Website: apple-inc
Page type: customer-info-address
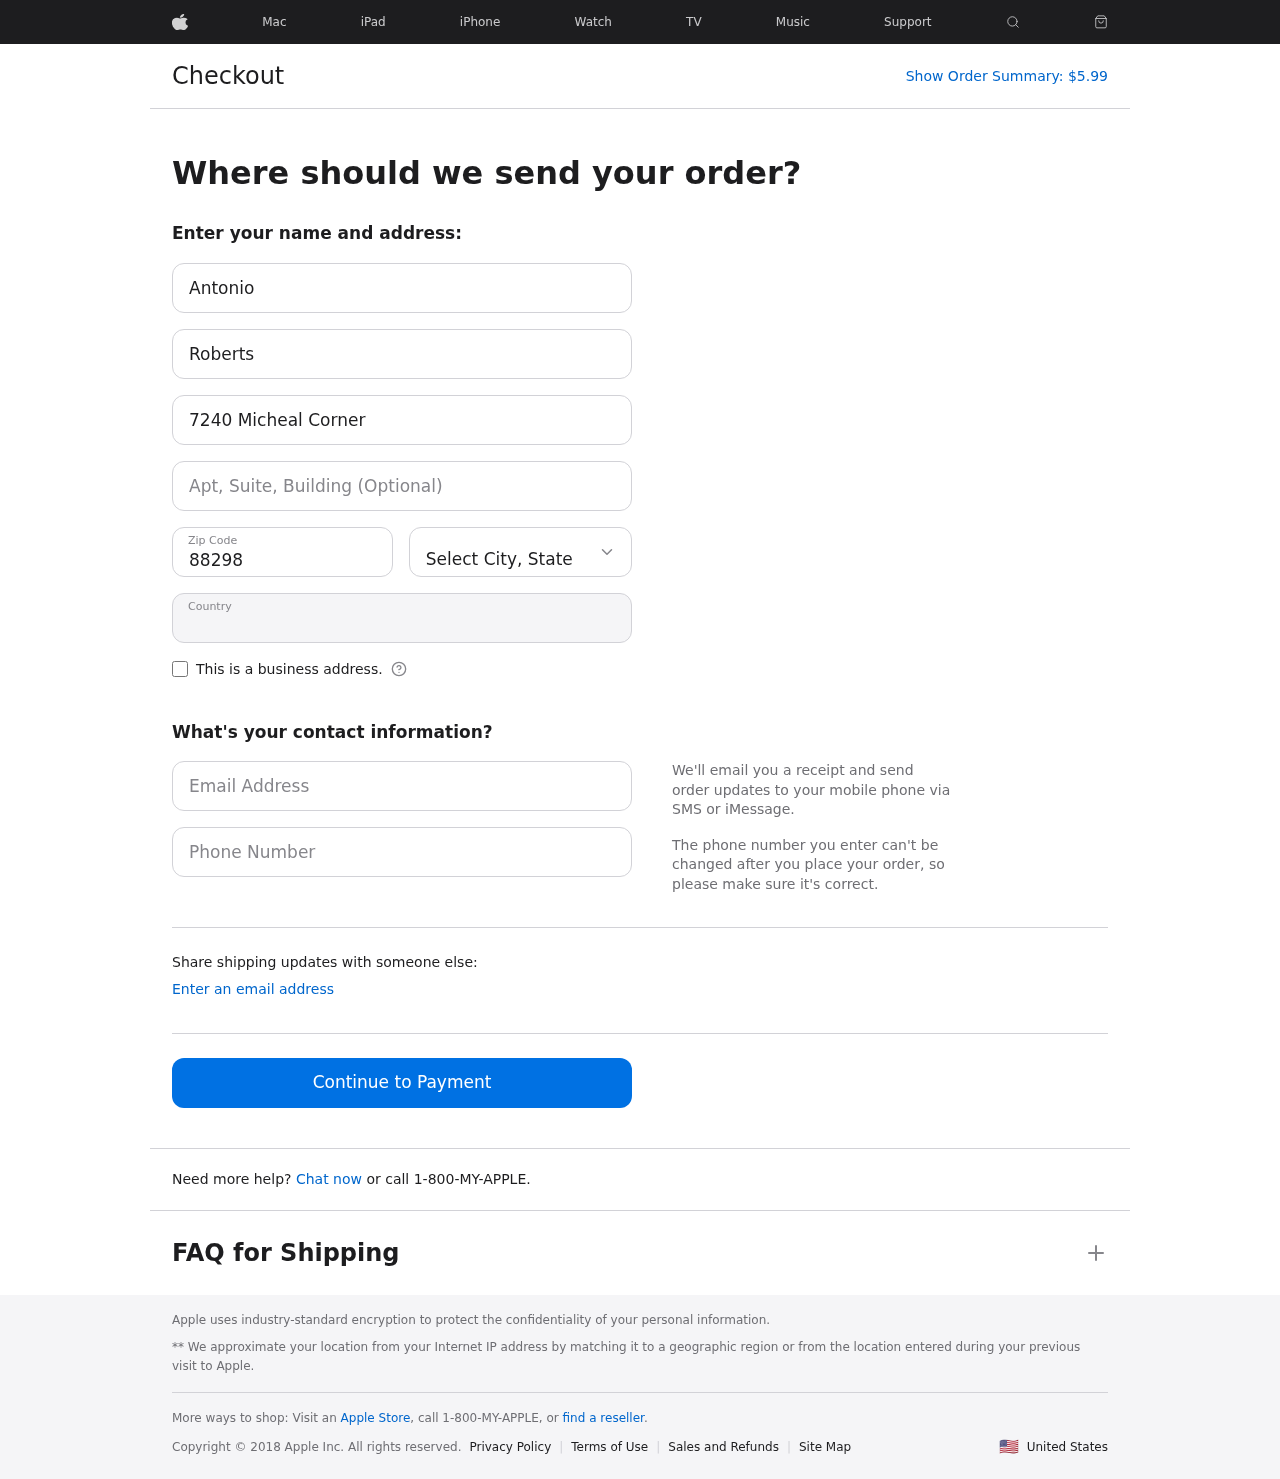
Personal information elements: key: PII_CITY_STATE
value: Wellsbury, MP
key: PII_COUNTRY
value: United States
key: PII_EMAIL
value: antonio.roberts@hotmail.com
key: PII_FIRSTNAME
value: Antonio
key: PII_LASTNAME
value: Roberts
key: PII_PHONE
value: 5394306680
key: PII_POSTCODE
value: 88298
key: PII_STREET
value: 7240 Micheal Corner
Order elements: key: ORDER_TOTAL
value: $5.99